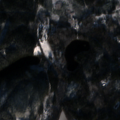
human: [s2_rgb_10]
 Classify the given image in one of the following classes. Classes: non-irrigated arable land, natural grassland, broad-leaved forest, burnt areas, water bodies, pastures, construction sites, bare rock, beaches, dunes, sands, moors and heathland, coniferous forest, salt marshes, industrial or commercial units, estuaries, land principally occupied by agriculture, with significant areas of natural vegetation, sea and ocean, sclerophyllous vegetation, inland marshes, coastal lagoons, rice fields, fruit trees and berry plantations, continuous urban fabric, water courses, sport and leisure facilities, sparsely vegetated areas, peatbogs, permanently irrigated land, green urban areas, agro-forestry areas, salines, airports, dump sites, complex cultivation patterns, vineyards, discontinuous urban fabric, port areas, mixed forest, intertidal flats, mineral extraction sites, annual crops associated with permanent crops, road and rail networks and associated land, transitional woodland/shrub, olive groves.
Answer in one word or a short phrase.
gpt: broad-leaved forest, coniferous forest, mixed forest